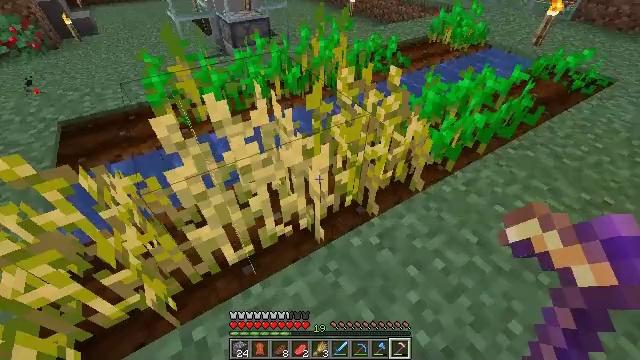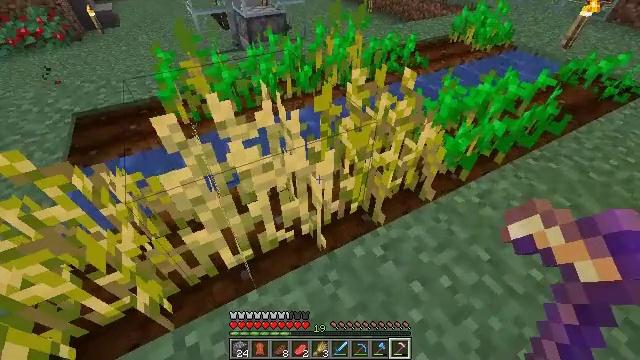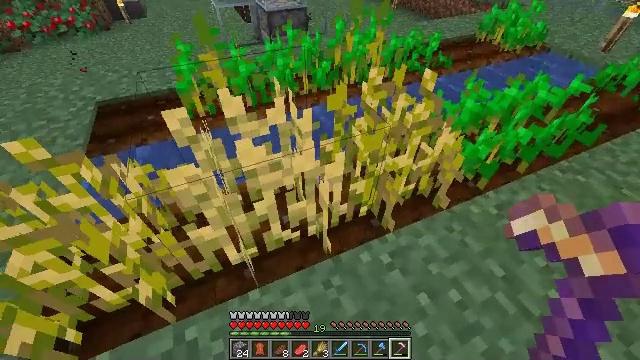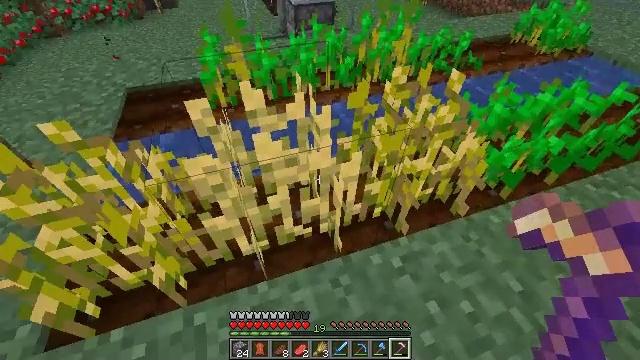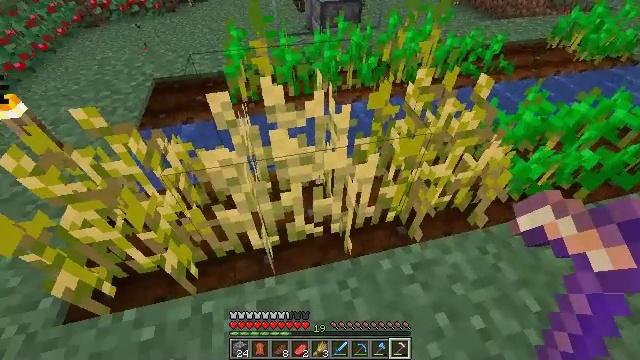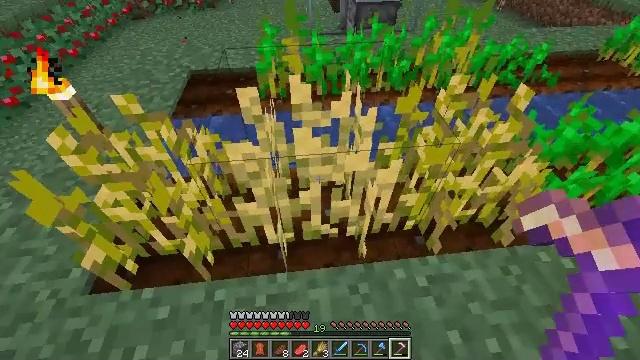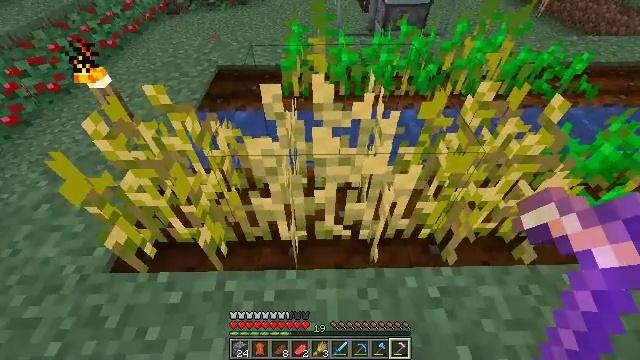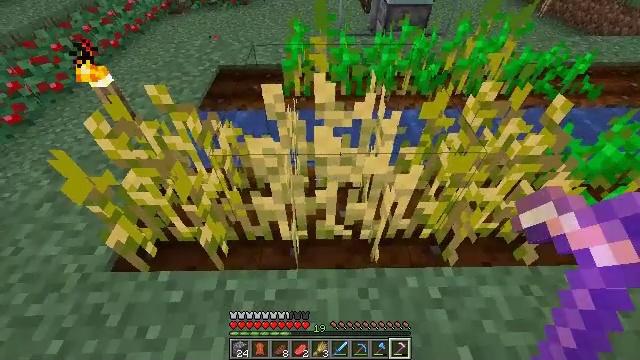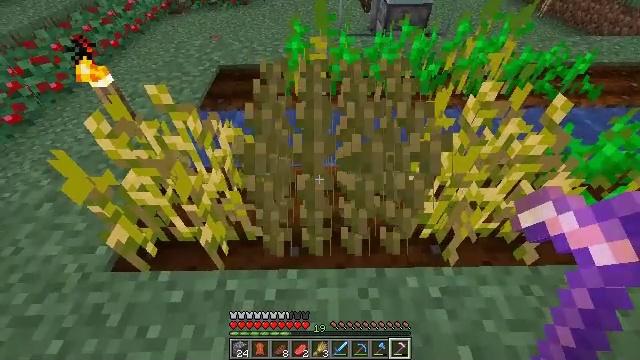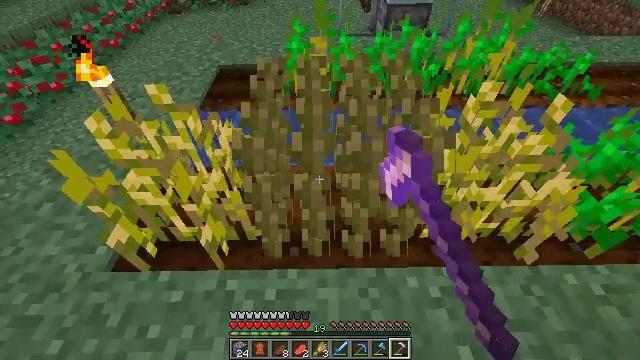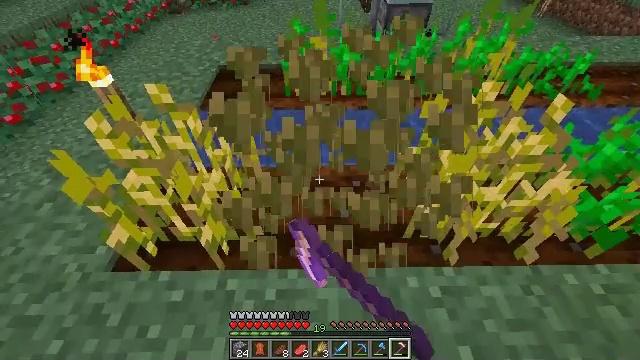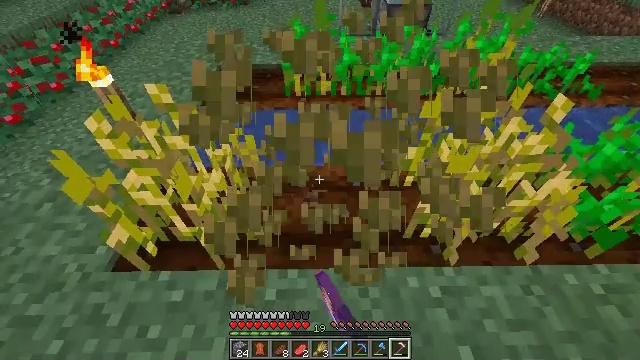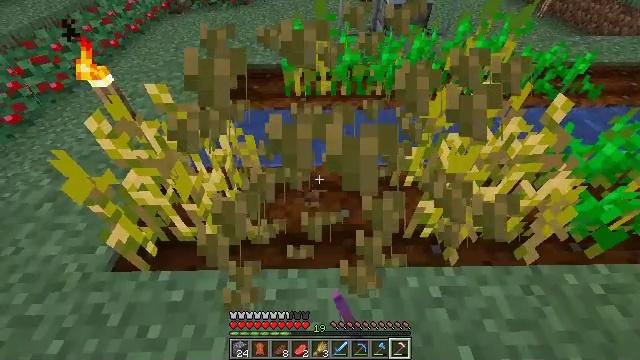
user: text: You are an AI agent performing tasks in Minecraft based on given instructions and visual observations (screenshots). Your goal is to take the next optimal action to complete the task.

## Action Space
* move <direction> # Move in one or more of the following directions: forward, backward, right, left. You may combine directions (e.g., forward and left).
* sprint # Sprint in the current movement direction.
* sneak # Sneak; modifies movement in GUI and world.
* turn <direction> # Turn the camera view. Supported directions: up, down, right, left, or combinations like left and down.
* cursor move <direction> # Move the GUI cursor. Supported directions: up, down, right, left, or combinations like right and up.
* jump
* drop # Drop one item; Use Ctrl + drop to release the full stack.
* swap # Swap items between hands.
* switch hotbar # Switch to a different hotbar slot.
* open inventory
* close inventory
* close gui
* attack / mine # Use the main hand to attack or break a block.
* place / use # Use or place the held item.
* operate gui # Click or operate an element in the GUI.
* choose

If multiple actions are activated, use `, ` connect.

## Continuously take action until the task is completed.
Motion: motion action
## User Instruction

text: Gather wheat by left-clicking on it.
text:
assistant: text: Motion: turn left
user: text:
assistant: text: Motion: turn left
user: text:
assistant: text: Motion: turn left
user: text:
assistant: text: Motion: turn left
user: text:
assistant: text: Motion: turn left
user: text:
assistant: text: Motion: turn left
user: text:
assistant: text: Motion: no_op
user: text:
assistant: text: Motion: attack / mine
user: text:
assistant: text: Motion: attack / mine
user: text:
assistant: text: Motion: attack / mine
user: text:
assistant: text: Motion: no_op
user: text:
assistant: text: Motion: no_op
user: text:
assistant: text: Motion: no_op